Field crop: maize
Growth stage: 2
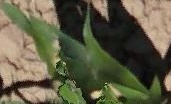
Species: maize